Question: I recently upgraded my Rails web app from 3.0.3 to 3.0.10. And got the Wrong Number of arguments (1 for 0) error. I figured I would throw a "hail Mary" pass and hope that upgrading to Rails 3.2.8 would make things better. Not! :-)
I am stumped as to what could have caused this and I am a novice and not able to decipher the stack trace. Here is my stack trace. I'd appreciate some help.
I branched off of my master, so I can always start from scratch again, but I've tried twice so far with the same results.
'''
vendor/ruby/1.8/gems/actionpack-3.2.8/lib/abstract_controller/base.rb:167:in 'display'
vendor/ruby/1.8/gems/actionpack-3.2.8/lib/abstract_controller/base.rb:167:in 'send_action'
vendor/ruby/1.8/gems/actionpack-3.2.8/lib/abstract_controller/base.rb:167:in 'process_action'
vendor/ruby/1.8/gems/actionpack-3.2.8/lib/abstract_controller/callbacks.rb:18:in 'process_action'
vendor/ruby/1.8/gems/activesupport-3.2.8/lib/active_support/callbacks.rb:403:in '_run__1653335973__process_action__374356064__callbacks'
vendor/ruby/1.8/gems/activesupport-3.2.8/lib/active_support/callbacks.rb:405:in 'send'
vendor/ruby/1.8/gems/activesupport-3.2.8/lib/active_support/callbacks.rb:405:in '__run_callback'
vendor/ruby/1.8/gems/activesupport-3.2.8/lib/active_support/callbacks.rb:385:in '_run_process_action_callbacks'
vendor/ruby/1.8/gems/activesupport-3.2.8/lib/active_support/callbacks.rb:81:in 'send'
vendor/ruby/1.8/gems/activesupport-3.2.8/lib/active_support/callbacks.rb:81:in 'run_callbacks'
vendor/ruby/1.8/gems/actionpack-3.2.8/lib/abstract_controller/callbacks.rb:17:in 'process_action'
vendor/ruby/1.8/gems/actionpack-3.2.8/lib/abstract_controller/base.rb:121:in 'process'
vendor/ruby/1.8/gems/actionpack-3.2.8/lib/abstract_controller/rendering.rb:45:in 'process'
vendor/ruby/1.8/gems/cells-3.8.6/lib/cell/rendering.rb:7:in 'render_state'
vendor/ruby/1.8/gems/cells-3.8.6/lib/cell/caching.rb:83:in 'render_state'
vendor/ruby/1.8/gems/cells-3.8.6/lib/cell/rendering.rb:105:in 'render_cell_state'
vendor/ruby/1.8/gems/cells-3.8.6/lib/cell/rack.rb:27:in 'render_cell_state'
vendor/ruby/1.8/gems/cells-3.8.6/lib/cell/rendering.rb💯in 'render_cell_for'
vendor/ruby/1.8/gems/cells-3.8.6/lib/cells/rails.rb:53:in 'render_cell'
app/views/home/index.html.erb:1:in '_app_views_home_index_html_erb__617638568_2260825620'
vendor/ruby/1.8/gems/actionpack-3.2.8/lib/action_view/template.rb:145:in 'send'
vendor/ruby/1.8/gems/actionpack-3.2.8/lib/action_view/template.rb:145:in 'render'
vendor/ruby/1.8/gems/activesupport-3.2.8/lib/active_support/notifications.rb:125:in 'instrument'
vendor/ruby/1.8/gems/actionpack-3.2.8/lib/action_view/template.rb:143:in 'render'
vendor/ruby/1.8/gems/actionpack-3.2.8/lib/action_view/renderer/template_renderer.rb:47:in 'render_template'
vendor/ruby/1.8/gems/actionpack-3.2.8/lib/action_view/renderer/abstract_renderer.rb:38:in 'instrument'
vendor/ruby/1.8/gems/activesupport-3.2.8/lib/active_support/notifications.rb:123:in 'instrument'
vendor/ruby/1.8/gems/activesupport-3.2.8/lib/active_support/notifications/instrumenter.rb:20:in 'instrument'
vendor/ruby/1.8/gems/activesupport-3.2.8/lib/active_support/notifications.rb:123:in 'instrument'
vendor/ruby/1.8/gems/actionpack-3.2.8/lib/action_view/renderer/abstract_renderer.rb:38:in 'instrument'
vendor/ruby/1.8/gems/actionpack-3.2.8/lib/action_view/renderer/template_renderer.rb:46:in 'render_template'
vendor/ruby/1.8/gems/actionpack-3.2.8/lib/action_view/renderer/template_renderer.rb:54:in 'render_with_layout'
vendor/ruby/1.8/gems/actionpack-3.2.8/lib/action_view/renderer/template_renderer.rb:45:in 'render_template'
vendor/ruby/1.8/gems/actionpack-3.2.8/lib/action_view/renderer/template_renderer.rb:18:in 'render'
vendor/ruby/1.8/gems/actionpack-3.2.8/lib/action_view/renderer/renderer.rb:36:in 'render_template'
vendor/ruby/1.8/gems/actionpack-3.2.8/lib/action_view/renderer/renderer.rb:17:in 'render'
vendor/ruby/1.8/gems/actionpack-3.2.8/lib/abstract_controller/rendering.rb:110:in '_render_template'
vendor/ruby/1.8/gems/actionpack-3.2.8/lib/action_controller/metal/streaming.rb:225:in '_render_template'
vendor/ruby/1.8/gems/actionpack-3.2.8/lib/abstract_controller/rendering.rb:103:in 'render_to_body'
vendor/ruby/1.8/gems/actionpack-3.2.8/lib/action_controller/metal/renderers.rb:28:in 'render_to_body'
vendor/ruby/1.8/gems/actionpack-3.2.8/lib/action_controller/metal/compatibility.rb:50:in 'render_to_body'
vendor/ruby/1.8/gems/actionpack-3.2.8/lib/abstract_controller/rendering.rb:88:in 'render'
vendor/ruby/1.8/gems/actionpack-3.2.8/lib/action_controller/metal/rendering.rb:16:in 'render'
vendor/ruby/1.8/gems/actionpack-3.2.8/lib/action_controller/metal/instrumentation.rb:40:in 'render'
vendor/ruby/1.8/gems/activesupport-3.2.8/lib/active_support/core_ext/benchmark.rb:5:in 'ms'
/System/Library/Frameworks/Ruby.framework/Versions/1.8/usr/lib/ruby/1.8/benchmark.rb:308:in 'realtime'
vendor/ruby/1.8/gems/activesupport-3.2.8/lib/active_support/core_ext/benchmark.rb:5:in 'ms'
vendor/ruby/1.8/gems/actionpack-3.2.8/lib/action_controller/metal/instrumentation.rb:40:in 'render'
vendor/ruby/1.8/gems/actionpack-3.2.8/lib/action_controller/metal/instrumentation.rb:83:in 'cleanup_view_runtime'
vendor/ruby/1.8/gems/activerecord-3.2.8/lib/active_record/railties/controller_runtime.rb:24:in 'cleanup_view_runtime'
vendor/ruby/1.8/gems/actionpack-3.2.8/lib/action_controller/metal/instrumentation.rb:39:in 'render'
vendor/ruby/1.8/gems/actionpack-3.2.8/lib/action_controller/metal/implicit_render.rb:10:in 'default_render'
vendor/ruby/1.8/gems/actionpack-3.2.8/lib/action_controller/metal/implicit_render.rb:5:in 'send_action'
vendor/ruby/1.8/gems/actionpack-3.2.8/lib/abstract_controller/base.rb:167:in 'process_action'
vendor/ruby/1.8/gems/actionpack-3.2.8/lib/action_controller/metal/rendering.rb:10:in 'process_action'
vendor/ruby/1.8/gems/actionpack-3.2.8/lib/abstract_controller/callbacks.rb:18:in 'process_action'
vendor/ruby/1.8/gems/activesupport-3.2.8/lib/active_support/callbacks.rb:414:in '_run__1183885179__process_action__918435846__callbacks'
vendor/ruby/1.8/gems/activesupport-3.2.8/lib/active_support/callbacks.rb:405:in 'send'
vendor/ruby/1.8/gems/activesupport-3.2.8/lib/active_support/callbacks.rb:405:in '__run_callback'
vendor/ruby/1.8/gems/activesupport-3.2.8/lib/active_support/callbacks.rb:385:in '_run_process_action_callbacks'
vendor/ruby/1.8/gems/activesupport-3.2.8/lib/active_support/callbacks.rb:81:in 'send'
vendor/ruby/1.8/gems/activesupport-3.2.8/lib/active_support/callbacks.rb:81:in 'run_callbacks'
vendor/ruby/1.8/gems/actionpack-3.2.8/lib/abstract_controller/callbacks.rb:17:in 'process_action'
vendor/ruby/1.8/gems/actionpack-3.2.8/lib/action_controller/metal/rescue.rb:29:in 'process_action'
vendor/ruby/1.8/gems/actionpack-3.2.8/lib/action_controller/metal/instrumentation.rb:30:in 'process_action'
vendor/ruby/1.8/gems/activesupport-3.2.8/lib/active_support/notifications.rb:123:in 'instrument'
vendor/ruby/1.8/gems/activesupport-3.2.8/lib/active_support/notifications/instrumenter.rb:20:in 'instrument'
vendor/ruby/1.8/gems/activesupport-3.2.8/lib/active_support/notifications.rb:123:in 'instrument'
vendor/ruby/1.8/gems/actionpack-3.2.8/lib/action_controller/metal/instrumentation.rb:29:in 'process_action'
vendor/ruby/1.8/gems/actionpack-3.2.8/lib/action_controller/metal/params_wrapper.rb:207:in 'process_action'
vendor/ruby/1.8/gems/activerecord-3.2.8/lib/active_record/railties/controller_runtime.rb:18:in 'process_action'
vendor/ruby/1.8/gems/actionpack-3.2.8/lib/abstract_controller/base.rb:121:in 'process'
vendor/ruby/1.8/gems/actionpack-3.2.8/lib/abstract_controller/rendering.rb:45:in 'process'
vendor/ruby/1.8/gems/actionpack-3.2.8/lib/action_controller/metal.rb:203:in 'dispatch'
vendor/ruby/1.8/gems/actionpack-3.2.8/lib/action_controller/metal/rack_delegation.rb:14:in 'dispatch'
vendor/ruby/1.8/gems/actionpack-3.2.8/lib/action_controller/metal.rb:246:in 'action'
vendor/ruby/1.8/gems/actionpack-3.2.8/lib/action_dispatch/routing/route_set.rb:73:in 'call'
vendor/ruby/1.8/gems/actionpack-3.2.8/lib/action_dispatch/routing/route_set.rb:73:in 'dispatch'
vendor/ruby/1.8/gems/actionpack-3.2.8/lib/action_dispatch/routing/route_set.rb:36:in 'call'
vendor/ruby/1.8/gems/journey-1.0.4/lib/journey/router.rb:68:in 'call'
vendor/ruby/1.8/gems/journey-1.0.4/lib/journey/router.rb:56:in 'each'
vendor/ruby/1.8/gems/journey-1.0.4/lib/journey/router.rb:56:in 'call'
vendor/ruby/1.8/gems/actionpack-3.2.8/lib/action_dispatch/routing/route_set.rb:600:in 'call'
vendor/ruby/1.8/gems/warden-1.2.1/lib/warden/manager.rb:35:in 'call'
vendor/ruby/1.8/gems/warden-1.2.1/lib/warden/manager.rb:34:in 'catch'
vendor/ruby/1.8/gems/warden-1.2.1/lib/warden/manager.rb:34:in 'call'
vendor/ruby/1.8/gems/actionpack-3.2.8/lib/action_dispatch/middleware/best_standards_support.rb:17:in 'call'
vendor/ruby/1.8/gems/rack-1.4.1/lib/rack/etag.rb:23:in 'call'
vendor/ruby/1.8/gems/rack-1.4.1/lib/rack/conditionalget.rb:25:in 'call'
vendor/ruby/1.8/gems/actionpack-3.2.8/lib/action_dispatch/middleware/head.rb:14:in 'call'
vendor/ruby/1.8/gems/actionpack-3.2.8/lib/action_dispatch/middleware/params_parser.rb:21:in 'call'
vendor/ruby/1.8/gems/actionpack-3.2.8/lib/action_dispatch/middleware/flash.rb:242:in 'call'
vendor/ruby/1.8/gems/rack-1.4.1/lib/rack/session/abstract/id.rb:205:in 'context'
vendor/ruby/1.8/gems/rack-1.4.1/lib/rack/session/abstract/id.rb:200:in 'call'
vendor/ruby/1.8/gems/actionpack-3.2.8/lib/action_dispatch/middleware/cookies.rb:339:in 'call'
vendor/ruby/1.8/gems/activerecord-3.2.8/lib/active_record/query_cache.rb:64:in 'call'
vendor/ruby/1.8/gems/activerecord-3.2.8/lib/active_record/connection_adapters/abstract/connection_pool.rb:473:in 'call'
vendor/ruby/1.8/gems/actionpack-3.2.8/lib/action_dispatch/middleware/callbacks.rb:28:in 'call'
vendor/ruby/1.8/gems/activesupport-3.2.8/lib/active_support/callbacks.rb:405:in '_run__1199251717__call__4__callbacks'
vendor/ruby/1.8/gems/activesupport-3.2.8/lib/active_support/callbacks.rb:405:in 'send'
vendor/ruby/1.8/gems/activesupport-3.2.8/lib/active_support/callbacks.rb:405:in '__run_callback'
vendor/ruby/1.8/gems/activesupport-3.2.8/lib/active_support/callbacks.rb:385:in '_run_call_callbacks'
vendor/ruby/1.8/gems/activesupport-3.2.8/lib/active_support/callbacks.rb:81:in 'send'
vendor/ruby/1.8/gems/activesupport-3.2.8/lib/active_support/callbacks.rb:81:in 'run_callbacks'
vendor/ruby/1.8/gems/actionpack-3.2.8/lib/action_dispatch/middleware/callbacks.rb:27:in 'call'
vendor/ruby/1.8/gems/actionpack-3.2.8/lib/action_dispatch/middleware/reloader.rb:65:in 'call'
vendor/ruby/1.8/gems/actionpack-3.2.8/lib/action_dispatch/middleware/remote_ip.rb:31:in 'call'
vendor/ruby/1.8/gems/actionpack-3.2.8/lib/action_dispatch/middleware/debug_exceptions.rb:16:in 'call'
vendor/ruby/1.8/gems/actionpack-3.2.8/lib/action_dispatch/middleware/show_exceptions.rb:56:in 'call'
vendor/ruby/1.8/gems/railties-3.2.8/lib/rails/rack/logger.rb:26:in 'call_app'
vendor/ruby/1.8/gems/railties-3.2.8/lib/rails/rack/logger.rb:16:in 'call'
vendor/ruby/1.8/gems/actionpack-3.2.8/lib/action_dispatch/middleware/request_id.rb:22:in 'call'
vendor/ruby/1.8/gems/rack-1.4.1/lib/rack/methodoverride.rb:21:in 'call'
vendor/ruby/1.8/gems/rack-1.4.1/lib/rack/runtime.rb:17:in 'call'
vendor/ruby/1.8/gems/activesupport-3.2.8/lib/active_support/cache/strategy/local_cache.rb:72:in 'call'
vendor/ruby/1.8/gems/rack-1.4.1/lib/rack/lock.rb:15:in 'call'
vendor/ruby/1.8/gems/actionpack-3.2.8/lib/action_dispatch/middleware/static.rb:62:in 'call'
vendor/ruby/1.8/gems/railties-3.2.8/lib/rails/engine.rb:479:in 'call'
vendor/ruby/1.8/gems/railties-3.2.8/lib/rails/application.rb:223:in 'call'
vendor/ruby/1.8/gems/rack-1.4.1/lib/rack/content_length.rb:14:in 'call'
vendor/ruby/1.8/gems/railties-3.2.8/lib/rails/rack/log_tailer.rb:17:in 'call'
vendor/ruby/1.8/gems/rack-1.4.1/lib/rack/handler/webrick.rb:59:in 'service'
/System/Library/Frameworks/Ruby.framework/Versions/1.8/usr/lib/ruby/1.8/webrick/httpserver.rb:104:in 'service'
/System/Library/Frameworks/Ruby.framework/Versions/1.8/usr/lib/ruby/1.8/webrick/httpserver.rb:65:in 'run'
/System/Library/Frameworks/Ruby.framework/Versions/1.8/usr/lib/ruby/1.8/webrick/server.rb:173:in 'start_thread'
/System/Library/Frameworks/Ruby.framework/Versions/1.8/usr/lib/ruby/1.8/webrick/server.rb:162:in 'start'
/System/Library/Frameworks/Ruby.framework/Versions/1.8/usr/lib/ruby/1.8/webrick/server.rb:162:in 'start_thread'
/System/Library/Frameworks/Ruby.framework/Versions/1.8/usr/lib/ruby/1.8/webrick/server.rb:95:in 'start'
/System/Library/Frameworks/Ruby.framework/Versions/1.8/usr/lib/ruby/1.8/webrick/server.rb:92:in 'each'
/System/Library/Frameworks/Ruby.framework/Versions/1.8/usr/lib/ruby/1.8/webrick/server.rb:92:in 'start'
/System/Library/Frameworks/Ruby.framework/Versions/1.8/usr/lib/ruby/1.8/webrick/server.rb:23:in 'start'
/System/Library/Frameworks/Ruby.framework/Versions/1.8/usr/lib/ruby/1.8/webrick/server.rb:82:in 'start'
vendor/ruby/1.8/gems/rack-1.4.1/lib/rack/handler/webrick.rb:13:in 'run'
vendor/ruby/1.8/gems/rack-1.4.1/lib/rack/server.rb:265:in 'start'
vendor/ruby/1.8/gems/railties-3.2.8/lib/rails/commands/server.rb:70:in 'start'
vendor/ruby/1.8/gems/railties-3.2.8/lib/rails/commands.rb:55
vendor/ruby/1.8/gems/railties-3.2.8/lib/rails/commands.rb:50:in 'tap'
vendor/ruby/1.8/gems/railties-3.2.8/lib/rails/commands.rb:50
script/rails:6:in 'require'
script/rails:6
'''
Here is the entire error message:

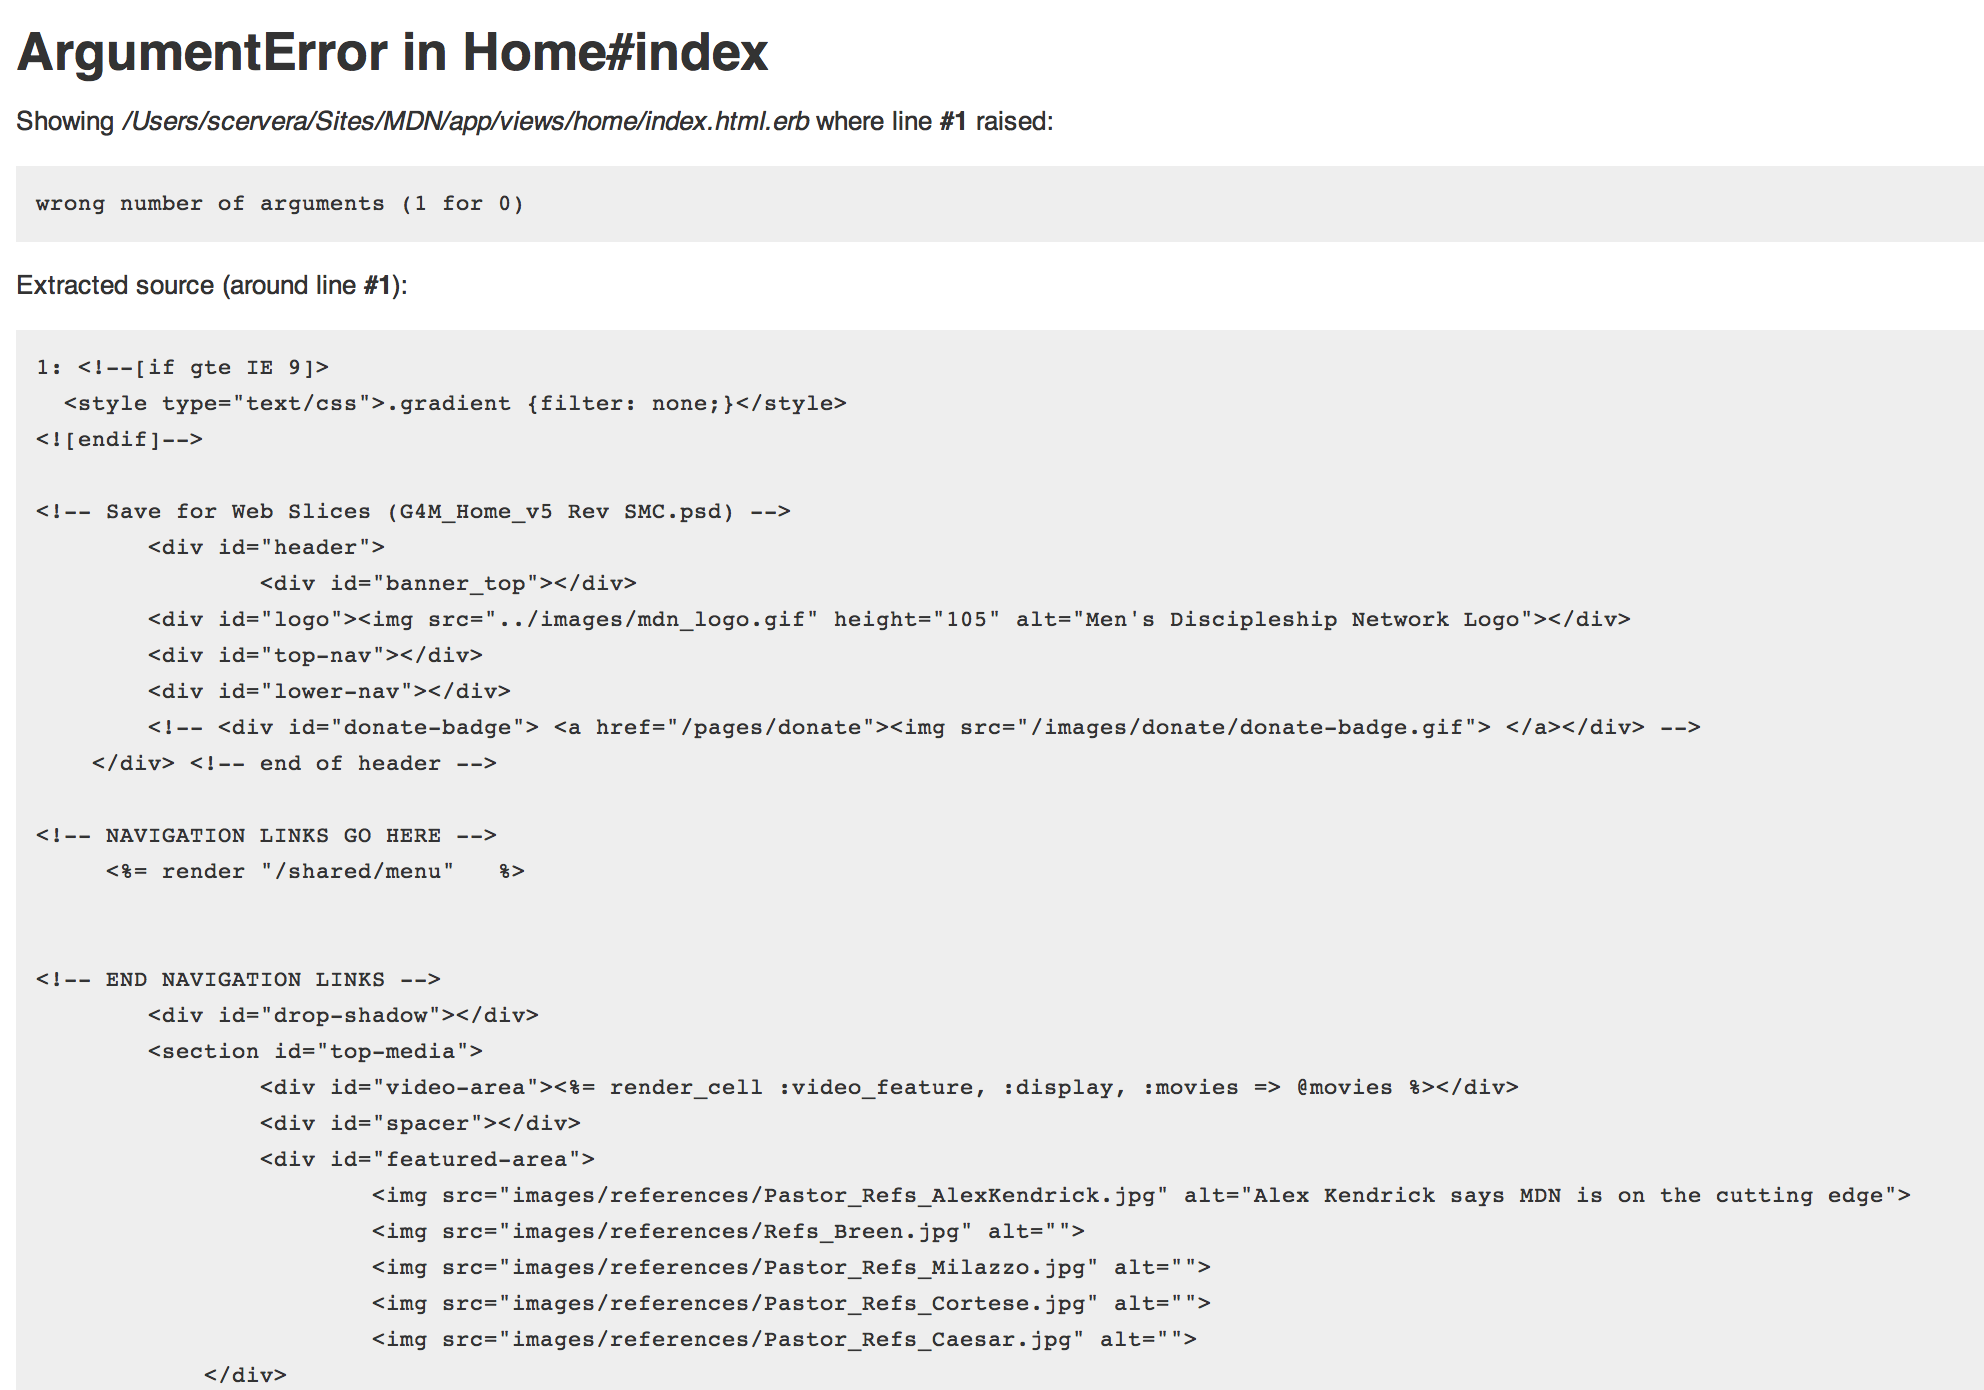
Answer: This issue is closed. Answer is that Cells controller methods need to have arguments passed to them.
In my cells controller I should have had a method such as:
'''
def display(quote)
@quote = Quote.first
render
end
'''
Instead what I had (and worked under ruby 1.8.7 and rails 3.0.3) was:
'''
def display
@quote = Quote.first
render
end
'''
My Bug Close! Special thank you to Nick Sutterer who patiently assisted me with this newbie bug!